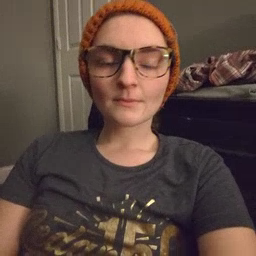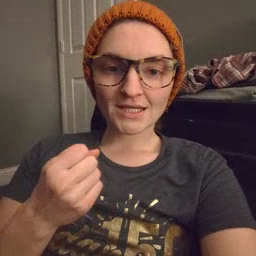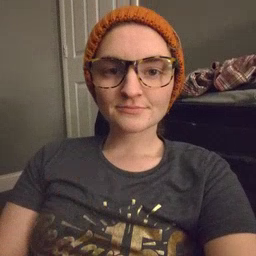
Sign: milk